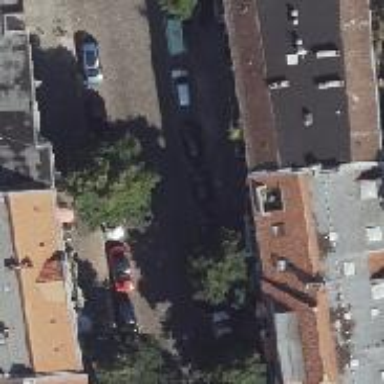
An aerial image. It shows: Bicycle parking located on the sidewalk.